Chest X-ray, AP view. Patient: 18 years old, sex F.
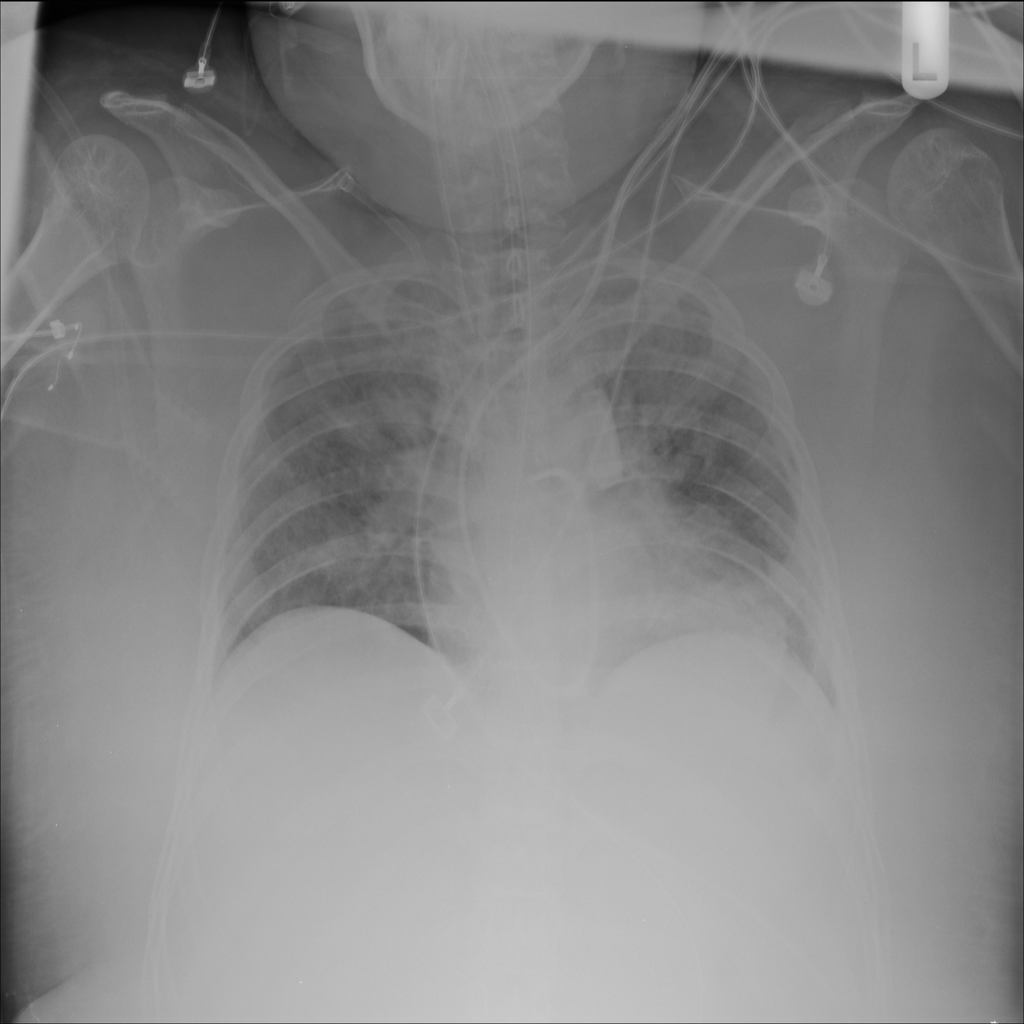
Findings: Atelectasis